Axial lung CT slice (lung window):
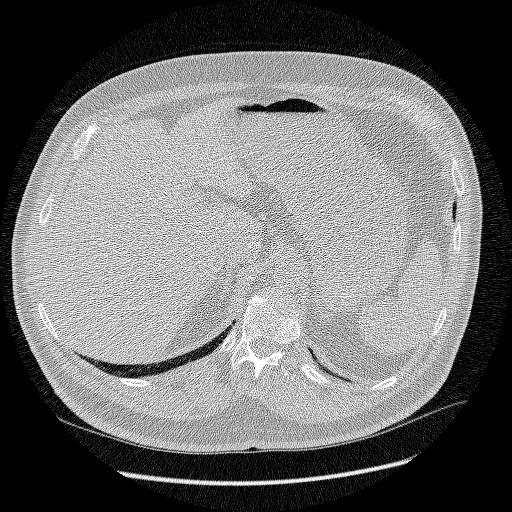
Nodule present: no